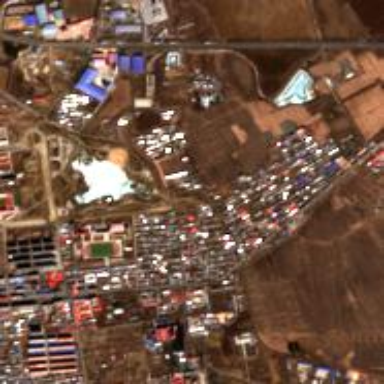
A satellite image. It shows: Ethnic township within town.